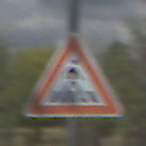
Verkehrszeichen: FussgaengerueberwegLinks
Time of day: Midday
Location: Outdoor (Nature)
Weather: PartlyCloudy
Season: Autumn
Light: Natural